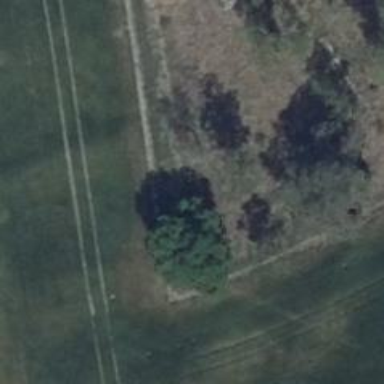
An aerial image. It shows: Hunting stand.